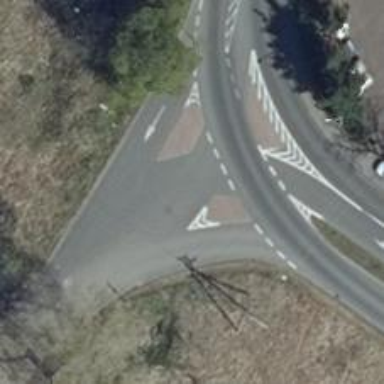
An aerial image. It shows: Road with "give way" sign.